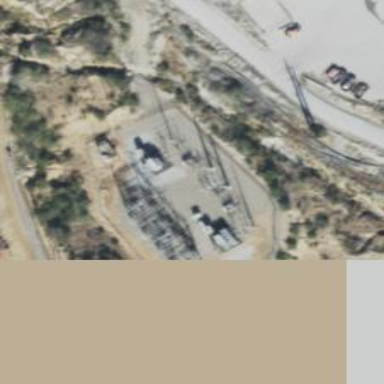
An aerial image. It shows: Switch for power supply.